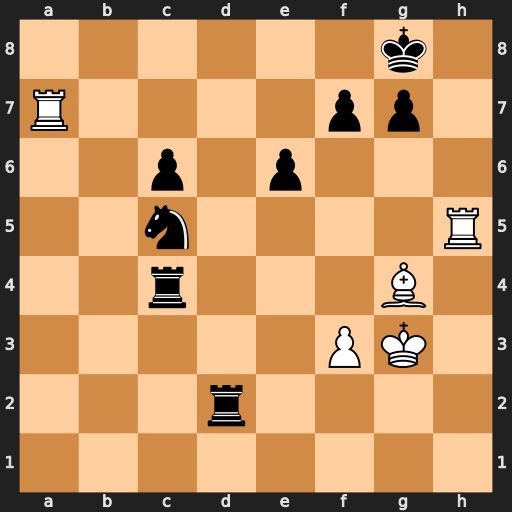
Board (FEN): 6k1/R4pp1/2p1p3/2n4R/2r3B1/5PK1/3r4/8
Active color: w
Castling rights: -
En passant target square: -
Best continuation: Ra8+ Rd8 Rxd8#